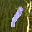
Label: 1